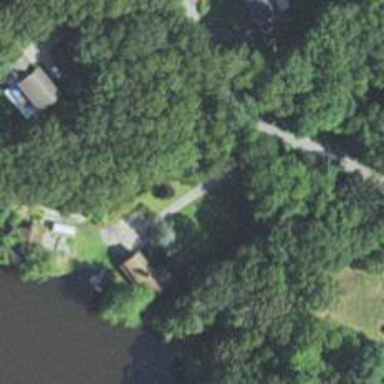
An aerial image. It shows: Residential driveway used as service road.